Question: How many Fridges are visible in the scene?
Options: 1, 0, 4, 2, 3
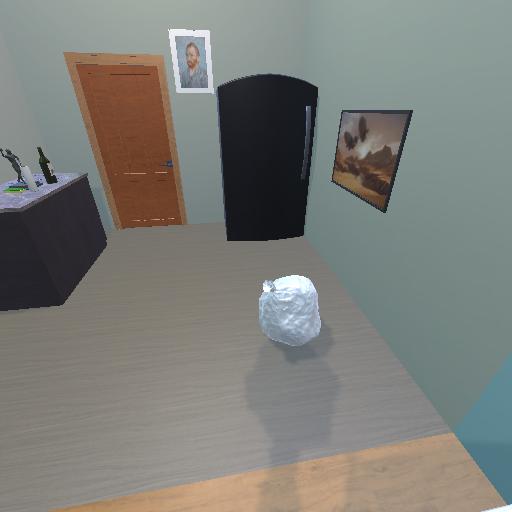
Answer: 1